Question:
'''
<?php
// Page class
class Page {
// Declare a class member variable
var $page;
var $title;
var $year;
var $copyright;
// The Constructor function
function Page($title, $year, $copyright){
// Assign values to member variables
$this->page = '';
$this->title = $title;
$this->year = $year;
$this->copyright = $copyright;
// Call the addHeader() method
$this->addHeader();
}
// Generates the top of the page
function addHeader(){
$this->page .= <<<EOD
<html>
<head>
<title>$this->title</title>
</head>
<body>
<h1 align="center">$this->title</h1>
</body>
EOD;
}
}
?>
'''
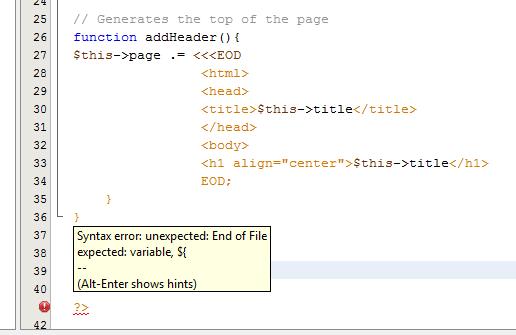
Answer: The EOD; must be at the very beginning of the line.. no white space or anything before it
Quote from the manual:
> Warning
It is very important to note
that the line with the closing
identifier must contain no other
characters, except possibly a
semicolon (;). That means especially
that the identifier may not be
indented, and there may not be any
spaces or tabs before or after the
semicolon. It's also important to
realize that the first character
before the closing identifier must be
a newline as defined by the local
operating system. This is
on UNIX
systems, including Mac OS X. The
closing delimiter (possibly followed
by a semicolon) must also be followed
by a newline. If this rule is broken and the closing
identifier is not "clean", it will not
be considered a closing identifier,
and PHP will continue looking for one.
If a proper closing identifier is not
found before the end of the current
file, a parse error will result at the
last line.